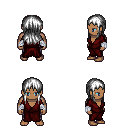
a pixel art fantasy rpg character, male body template, human, dark skin, red robe, metal pants, white unkempt hairstyle, white cloth bandages, four views (front, back, left, right), 2x2 character sprite sheet, small pixel art, hard edges, no anti-aliasing